Interaction volume radius: 5 \u00c5
Interaction volume height: 35 \u00c5
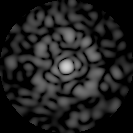
Disorder parameter: 0.7577